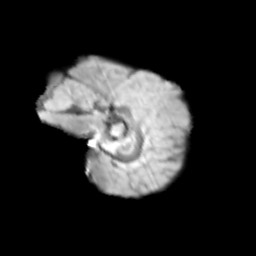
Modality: T2w
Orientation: sagittal
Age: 11
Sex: male
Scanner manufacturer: siemens
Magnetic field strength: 3 T
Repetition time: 3.8 s
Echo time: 0.07 s